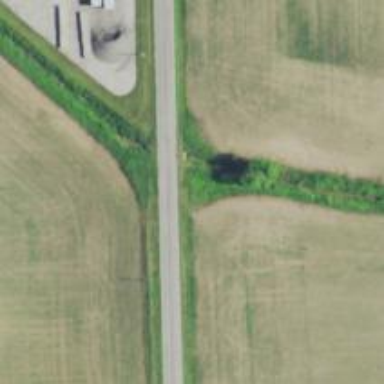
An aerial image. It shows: Asphalt road classified as tertiary.